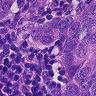
Metastatic tissue present: yes